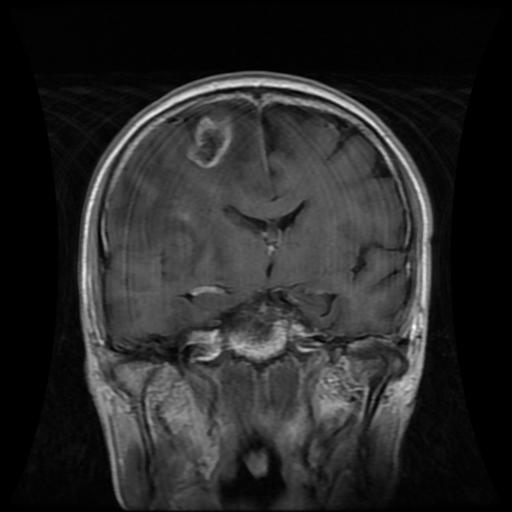
Label: glioma